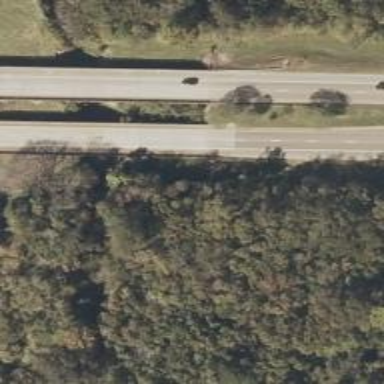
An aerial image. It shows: Bridge on trunk highway that is expressway with dual carriageway.